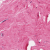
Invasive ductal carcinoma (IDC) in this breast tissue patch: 0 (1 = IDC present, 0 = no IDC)